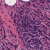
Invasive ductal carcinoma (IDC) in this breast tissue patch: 1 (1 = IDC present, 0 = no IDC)